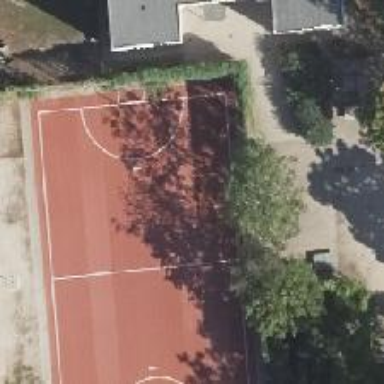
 suitable for sports and leisure activities."